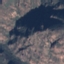
Land use / land cover class: HerbaceousVegetation